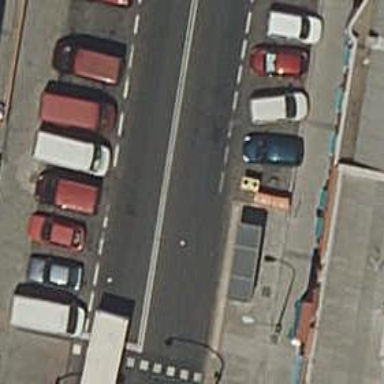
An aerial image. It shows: Public transport stop position.